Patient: sex M, age 65
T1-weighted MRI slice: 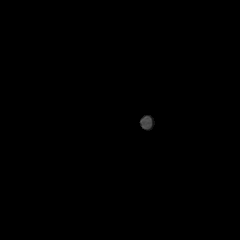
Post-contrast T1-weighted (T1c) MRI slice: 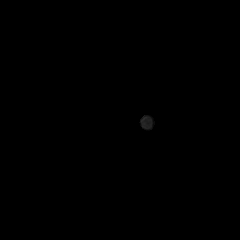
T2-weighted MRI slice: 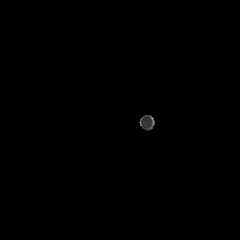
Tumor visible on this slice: no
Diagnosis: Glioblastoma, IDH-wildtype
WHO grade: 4